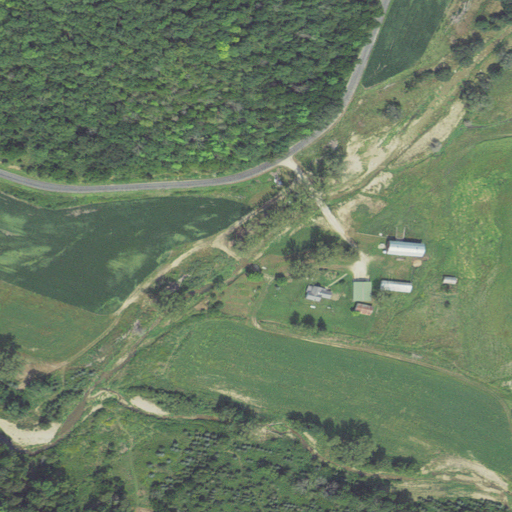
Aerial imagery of valley in Wisconsin named Kammel Coulee containing cultivated crops, pasture, deciduous forest, open development, mixed forest, and low intensity development